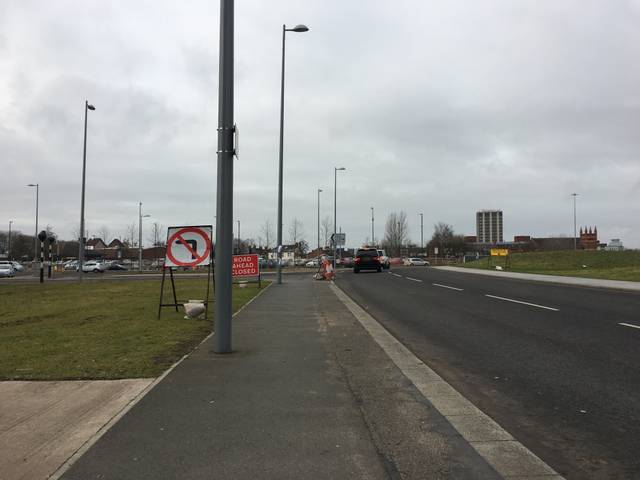
Region: United Kingdom
Coordinates: 52.403, -1.514